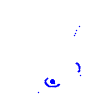
Particle: electron